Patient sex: M
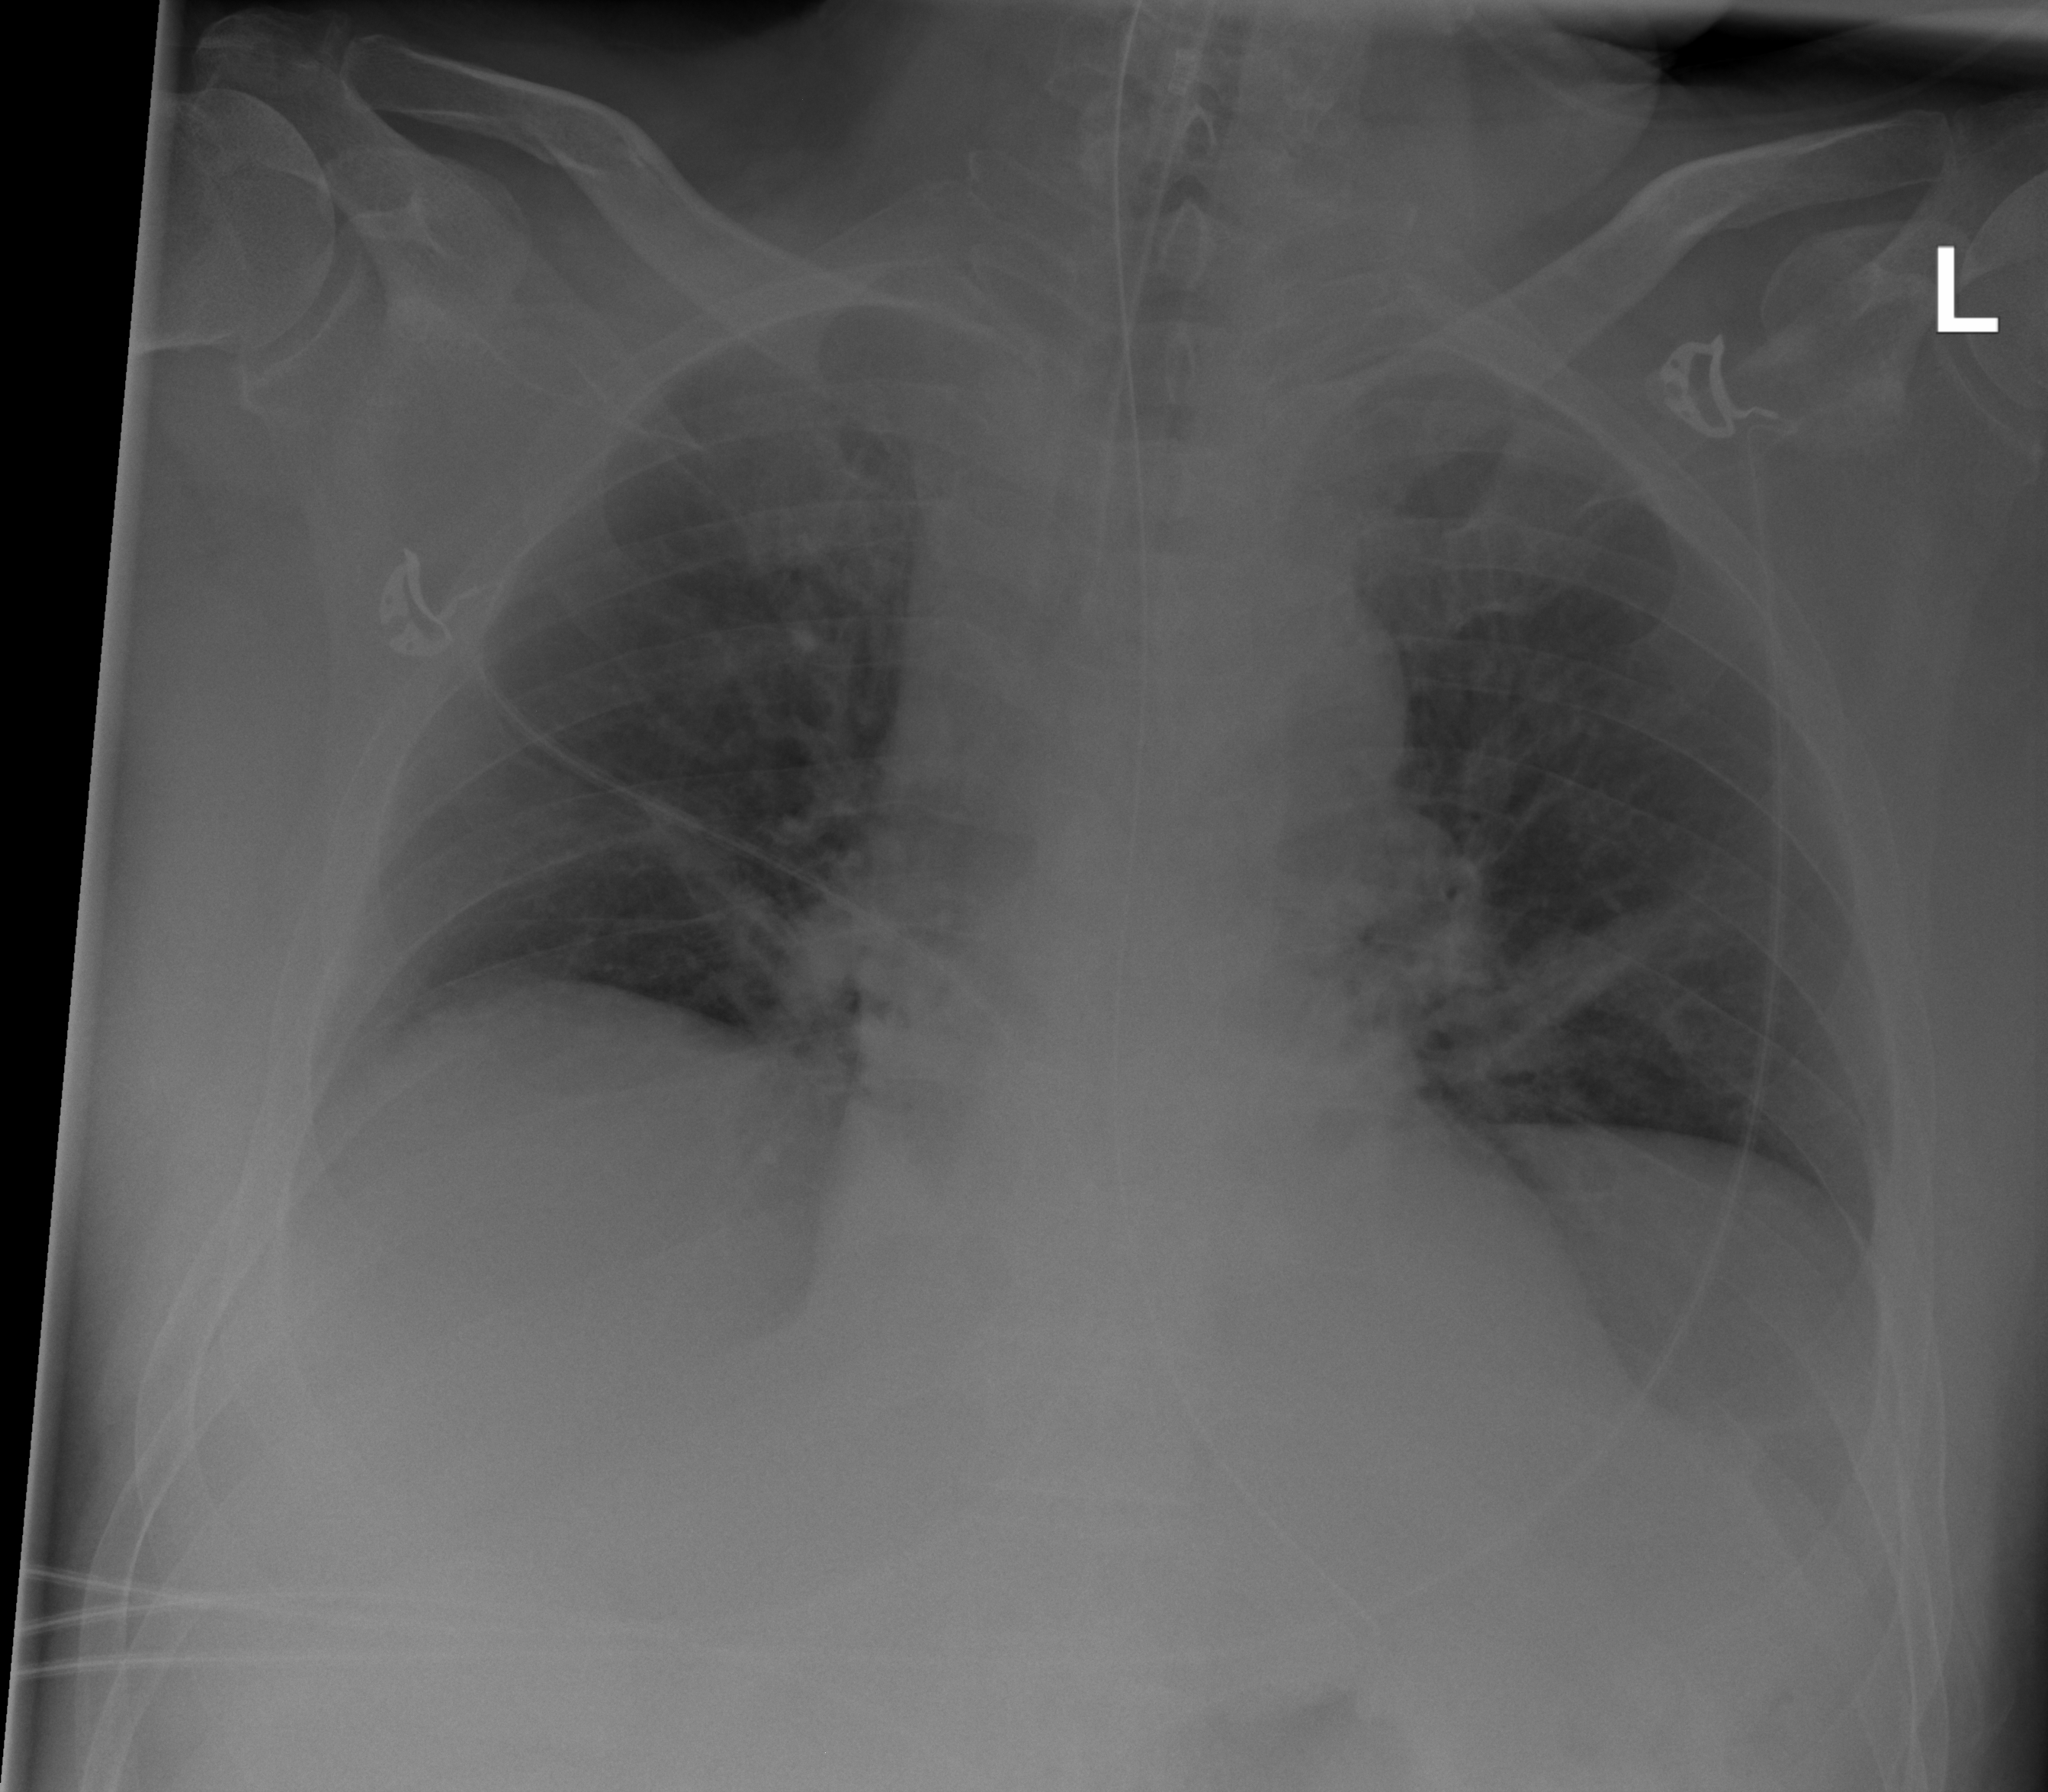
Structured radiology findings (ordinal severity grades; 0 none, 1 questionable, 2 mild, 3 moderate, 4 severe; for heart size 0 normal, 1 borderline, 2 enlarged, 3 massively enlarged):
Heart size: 0
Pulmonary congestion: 2
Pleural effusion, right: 0
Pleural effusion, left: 0
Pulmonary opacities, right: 0
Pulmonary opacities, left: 0
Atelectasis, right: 2
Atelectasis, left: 2